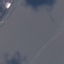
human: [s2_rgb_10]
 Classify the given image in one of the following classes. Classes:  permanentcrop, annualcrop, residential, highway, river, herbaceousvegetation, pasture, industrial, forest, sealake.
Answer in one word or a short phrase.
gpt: SeaLake